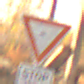
Verkehrszeichen: VorfahrtGewaehren
Zusatzzeichen unten: Entfernungsangaben3
Umgebung: Roofed, Suburban
Tageszeit: SunriseSunset
Wetter: Clear
Licht: Natural
Jahreszeit: NotSpecified
Kontrast: MediumContrast